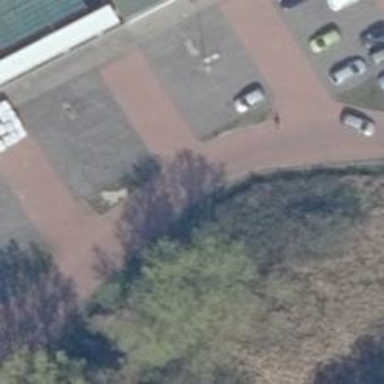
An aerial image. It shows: Parking aisle designated as service road.